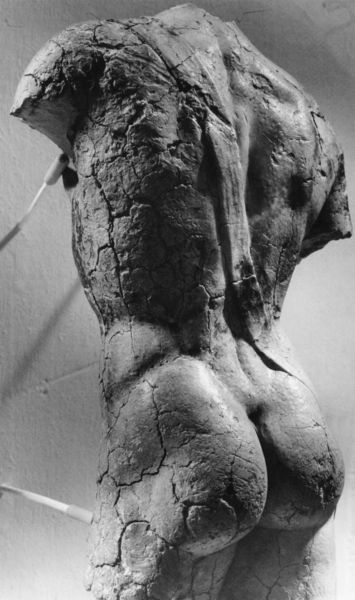
Titel: Modell für den David
Künstler: Michelangelo
Institution: Genua, Honegger Foundation
Schlagwörter: akt, kopf, körper, mann, nackt, grau, rücken, stützen, gürtel, band, mensch, stein, figur, schulter, schultern, skulptur, ton, schärpe, hintern, rückenansicht, risse, riemen, foto, hinten, pobacken, torso, schwarz-weiß, rückansicht, rissig, uneben, guss, gesprungen, rhombus, po, keine arme, skulptor